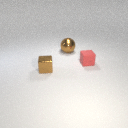
large brown metal sphere to the left of small red rubber cube